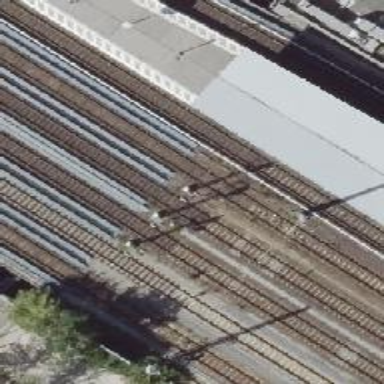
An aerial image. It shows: Railway track with contact lines for electrification.